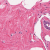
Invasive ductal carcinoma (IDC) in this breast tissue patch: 0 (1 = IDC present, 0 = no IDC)